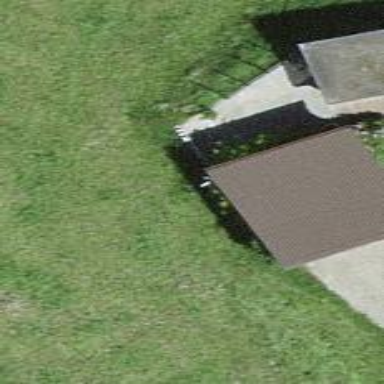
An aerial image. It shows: Garage building.